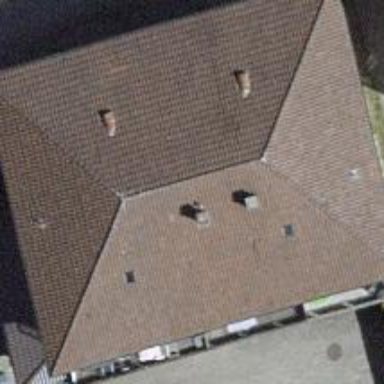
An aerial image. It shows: Building with hipped roof shape.